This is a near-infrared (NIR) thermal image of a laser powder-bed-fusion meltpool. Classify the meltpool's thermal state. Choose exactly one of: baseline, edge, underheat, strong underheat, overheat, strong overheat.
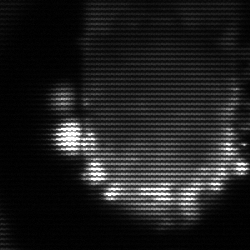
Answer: baseline